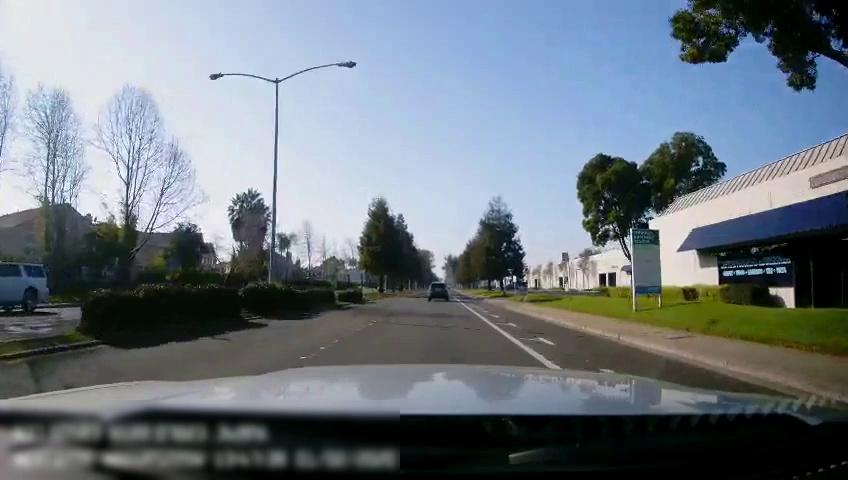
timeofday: Day
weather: Sunny
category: Drivable Space
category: Drivable Space
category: Vehicles | SUV
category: Vehicles | SUV
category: Lanes | Current Lane
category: Lanes | Current Lane